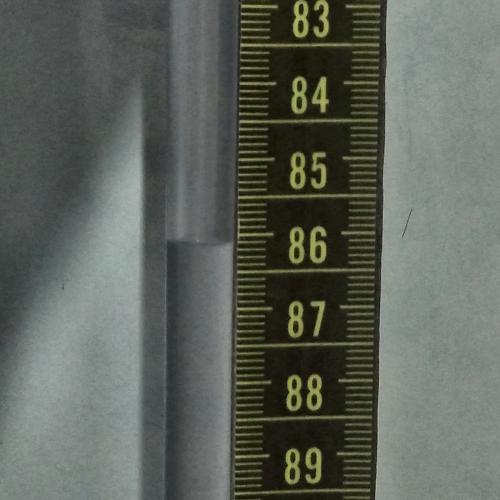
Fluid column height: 86.1 cm